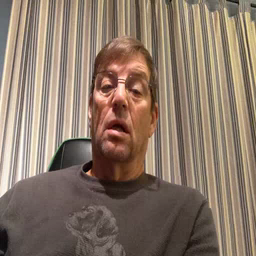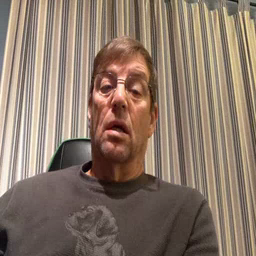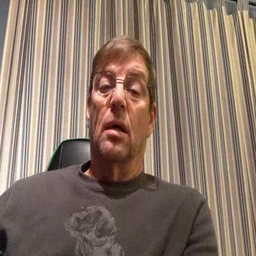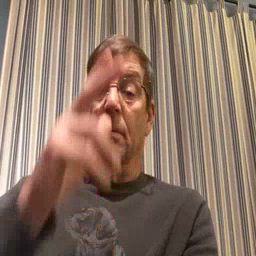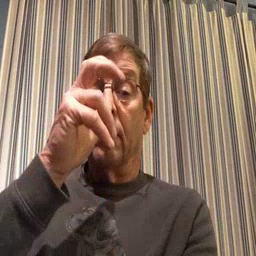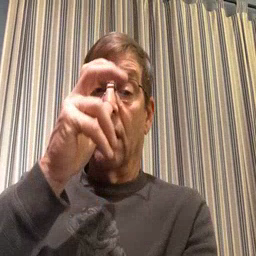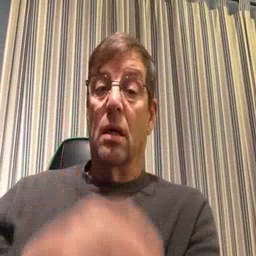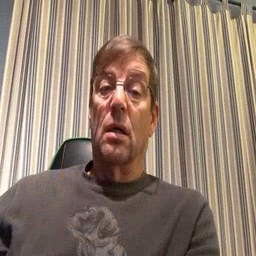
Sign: bug